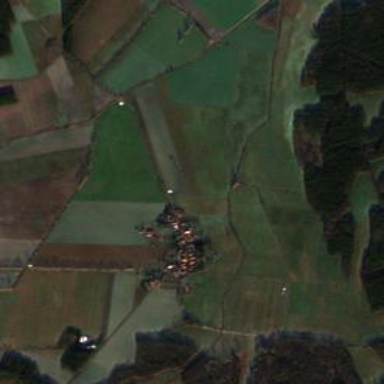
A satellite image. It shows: Village.